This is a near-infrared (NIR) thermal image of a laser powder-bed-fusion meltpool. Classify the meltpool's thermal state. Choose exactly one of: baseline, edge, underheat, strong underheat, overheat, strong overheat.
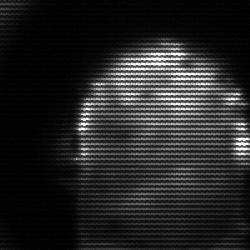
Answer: baseline